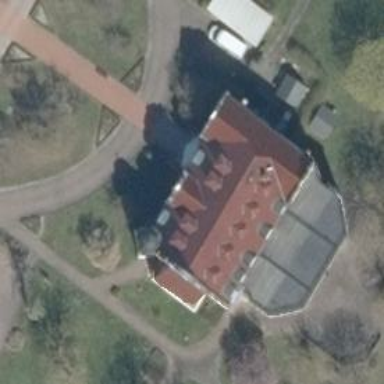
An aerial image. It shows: Hotel building.